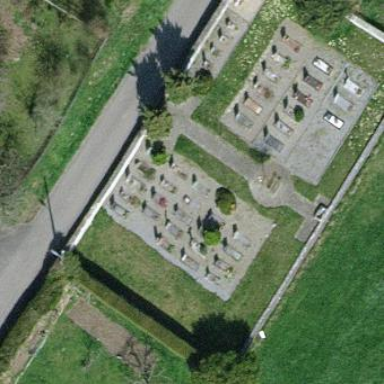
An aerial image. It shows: Cemetery.